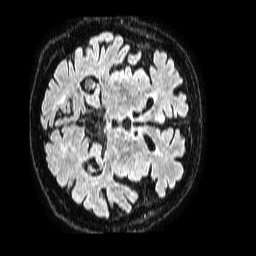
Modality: FLAIR
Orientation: axial
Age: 79
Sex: male
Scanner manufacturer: philips
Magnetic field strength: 1.5 T
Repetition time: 4.8 s
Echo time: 0.3 s